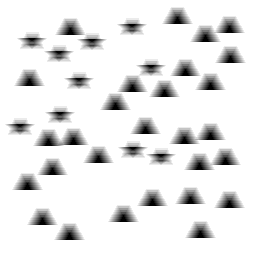
Squares: 0
Triangles: 28
Stars: 10
Total shapes: 38